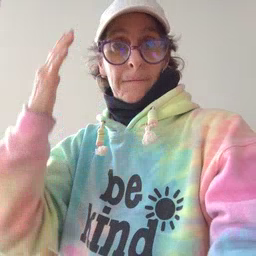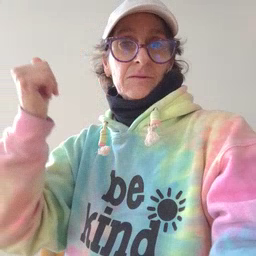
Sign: because